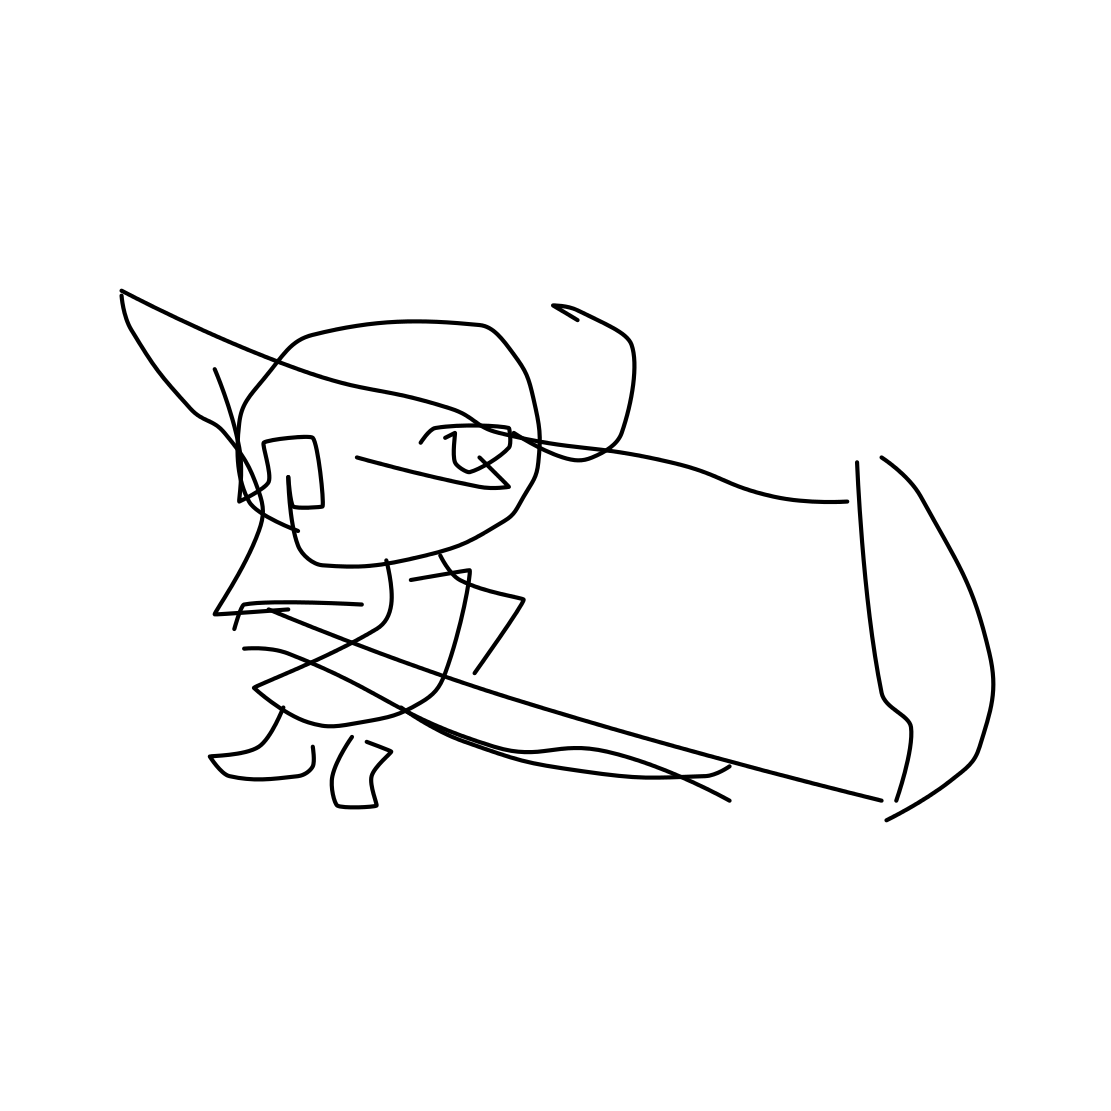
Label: person sitting